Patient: sex M, age 35
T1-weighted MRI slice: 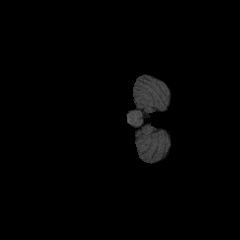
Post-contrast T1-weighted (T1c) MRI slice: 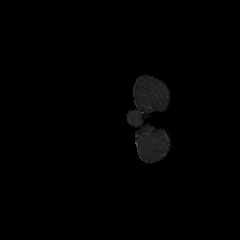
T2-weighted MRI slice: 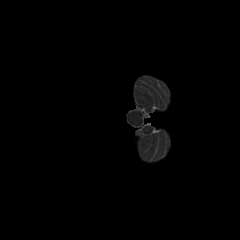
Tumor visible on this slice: no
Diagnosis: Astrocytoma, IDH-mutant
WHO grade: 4